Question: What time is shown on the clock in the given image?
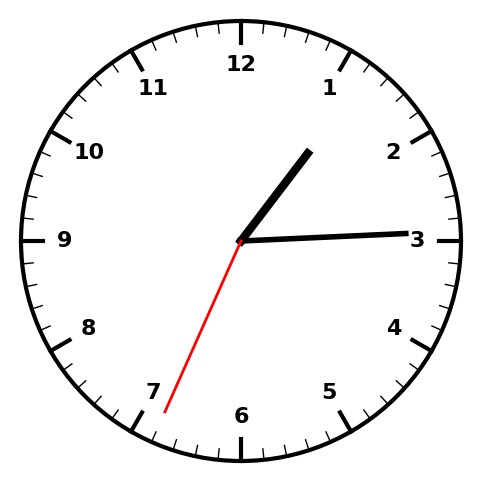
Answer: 01:14:34